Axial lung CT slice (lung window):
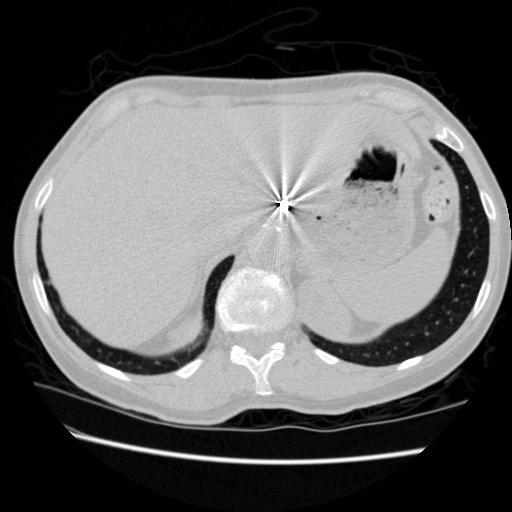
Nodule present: no